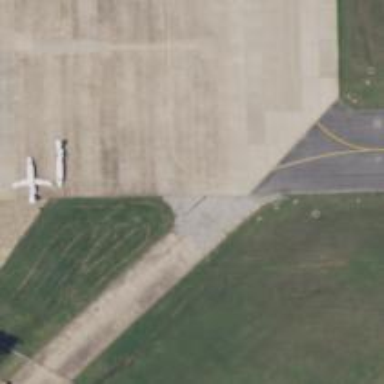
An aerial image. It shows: Asphalt taxiway at the airport.